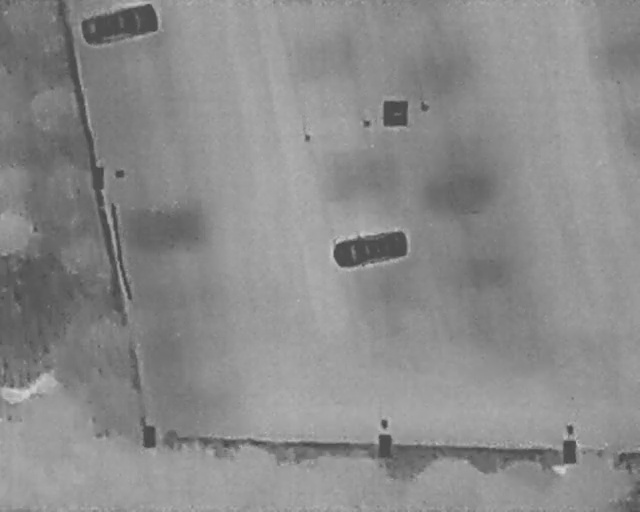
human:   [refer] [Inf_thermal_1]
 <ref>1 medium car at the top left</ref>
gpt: <box>[[16, -2, 21, 12, 167]]</box>